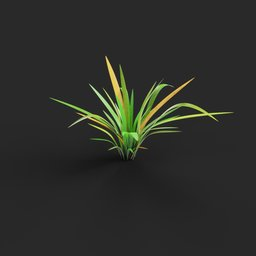
Label: nature